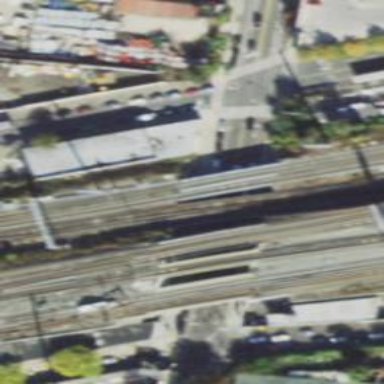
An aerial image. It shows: Bridge over electrified railway tracks.